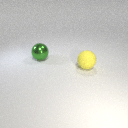
large green metal sphere behind large yellow rubber sphere